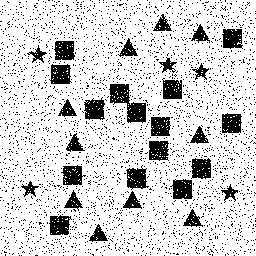
Squares: 15
Triangles: 10
Stars: 5
Total shapes: 30